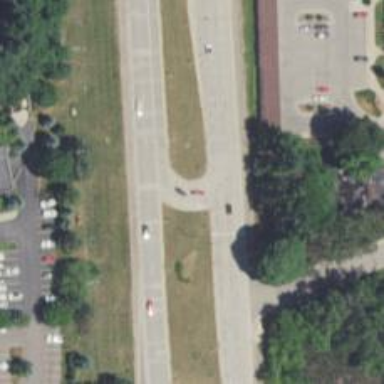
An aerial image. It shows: Primary link highway with asphalt surface.